Question: I'm wondering how to edit the paragraph which Google shows in its search results for your website.

Is there a certain html tag that I would need to do to edit this? I'm having trouble finding an answer to this question.
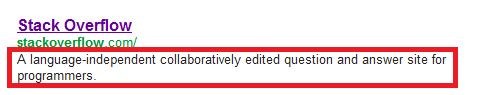
Answer: From Google themselves, <URL>:
> The description attribute within the tag is a good way to provide a concise, human-readable summary of each page's content. Google will sometimes use the meta description of a page in search results snippets, if we think it gives users a more accurate description than would be possible purely from the on-page content. Accurate meta descriptions can help improve your clickthrough; here are some guidelines for properly using the meta description.
Therefor, use the '<meta>' but it is not given if or when Google will use it.